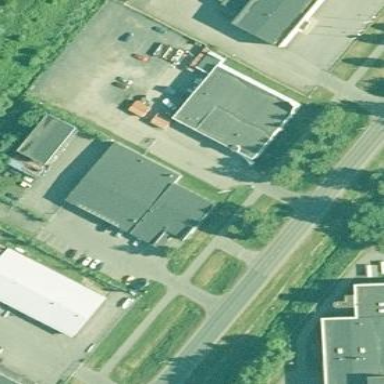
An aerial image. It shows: Industrial building.